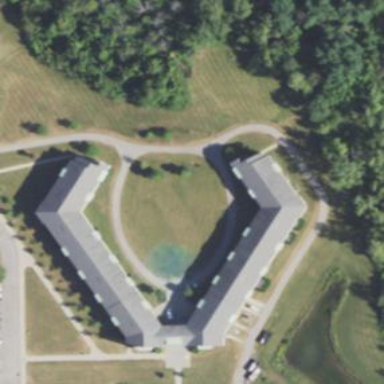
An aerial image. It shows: Dormitory building.